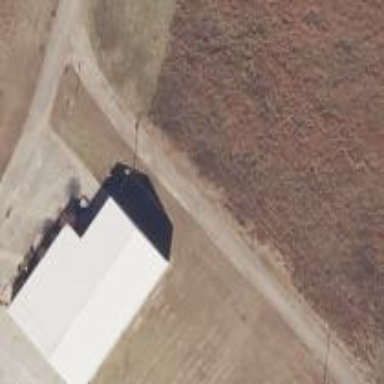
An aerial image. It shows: Hangar building.